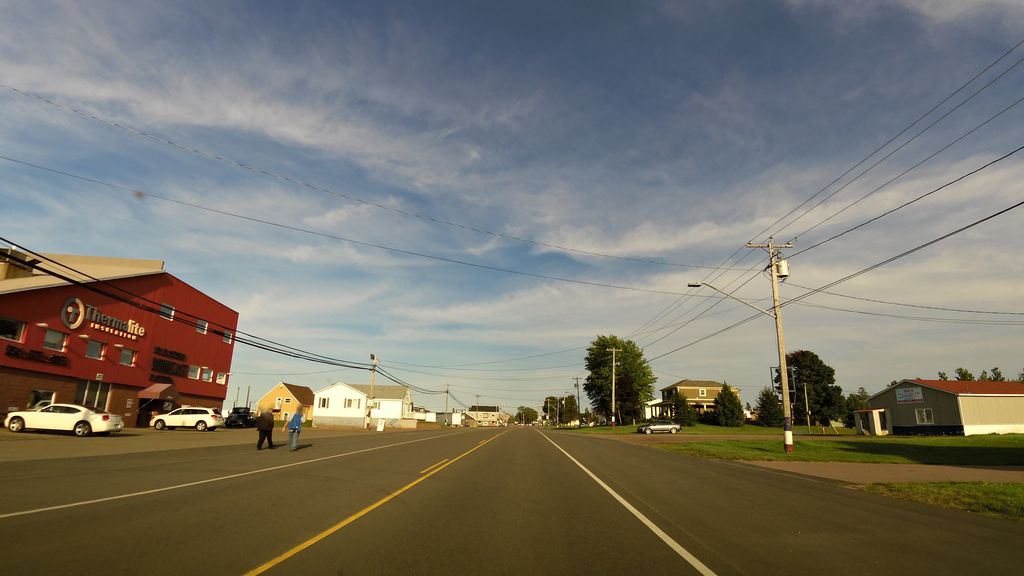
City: charlottetown